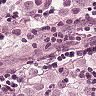
Metastatic tissue present: yes